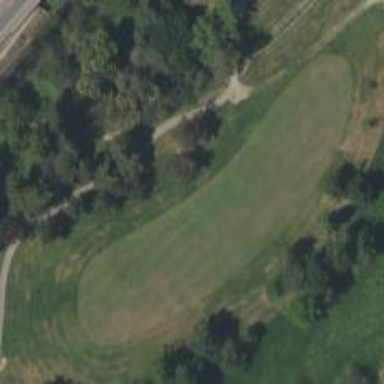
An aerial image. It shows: Grassy area designated as golf fairway.